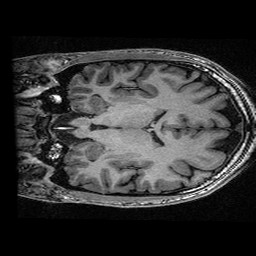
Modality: T1w
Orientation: coronal
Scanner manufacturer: ge
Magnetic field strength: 3 T
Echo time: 0.00318 s